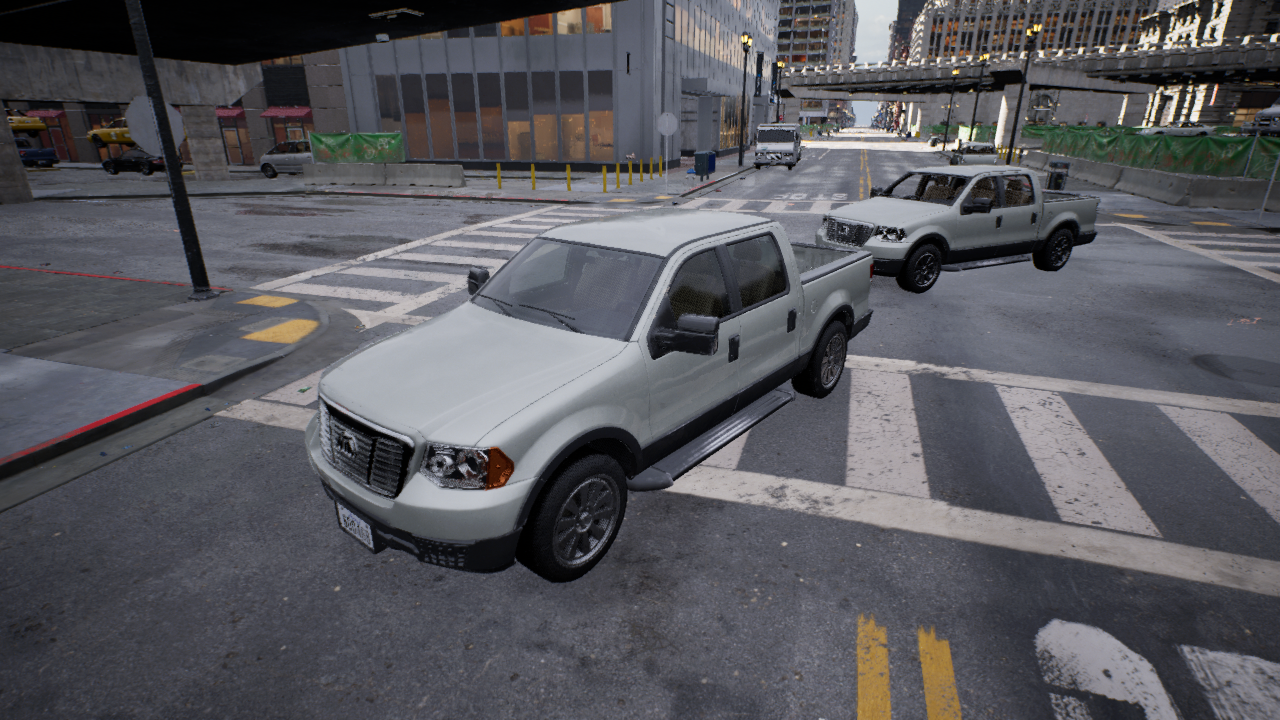
Venue: intersection
Lighting: clear day
Vehicle rig: pickup